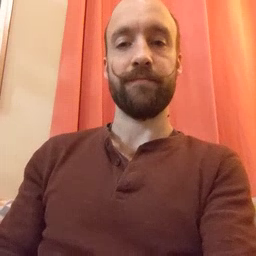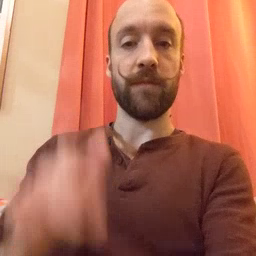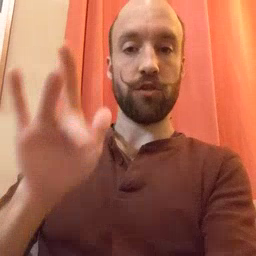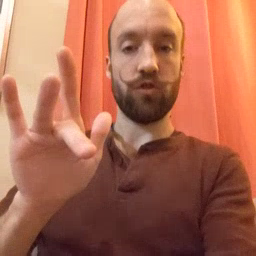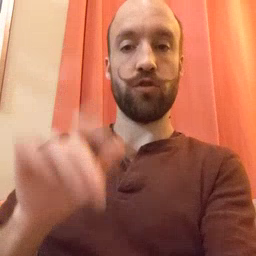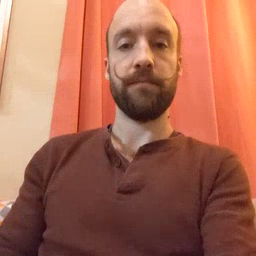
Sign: touch